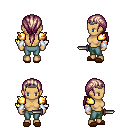
a pixel art fantasy rpg character, female body template, human, tanned skin, gold arm armor, teal pants, white blonde ponytail hairstyle, iron tiara, white cloth bracers, brown slippers, dagger, four views (front, back, left, right), 2x2 character sprite sheet, small pixel art, hard edges, no anti-aliasing